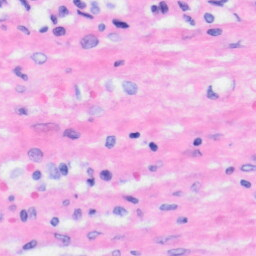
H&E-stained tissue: Liver